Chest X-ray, PA view. Patient: 61 years old, sex M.
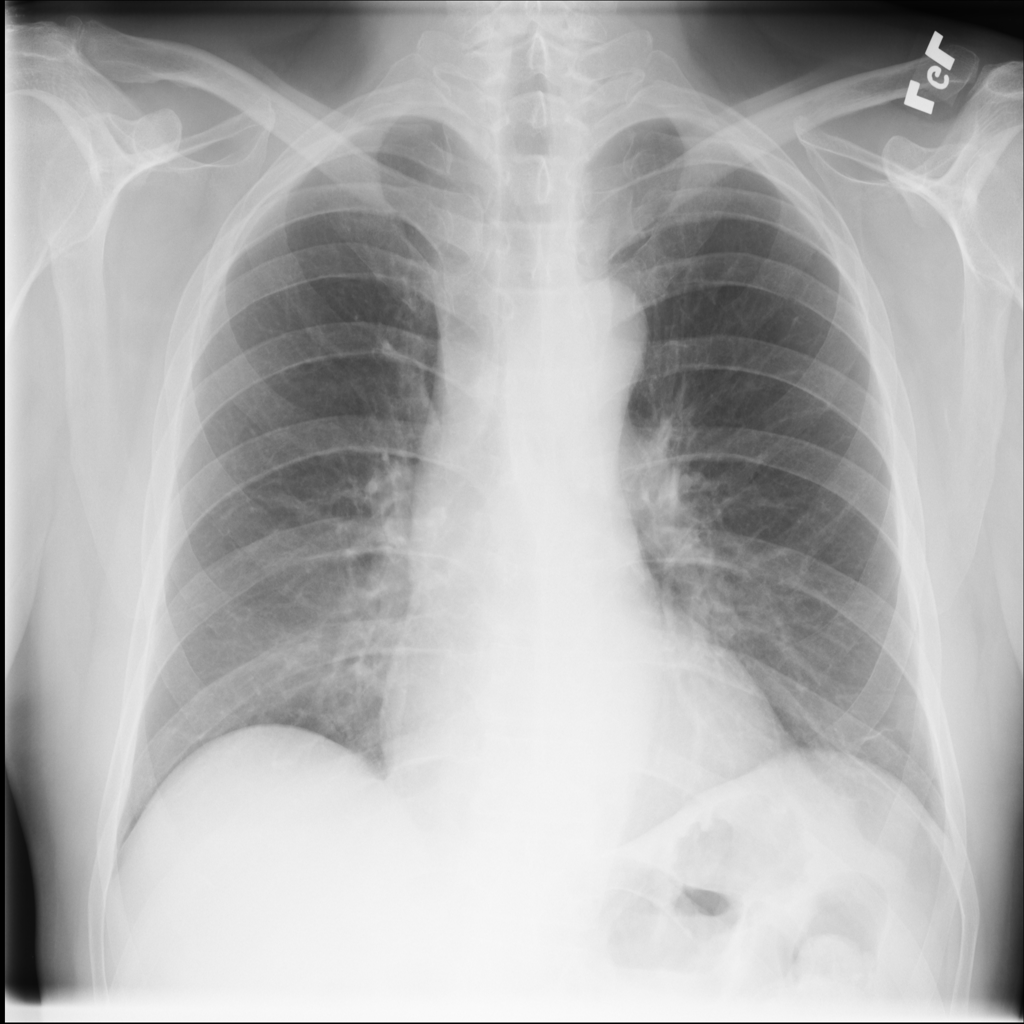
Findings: Atelectasis